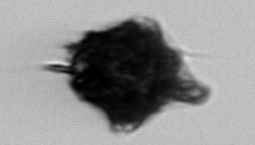
Label: Gonyaulax